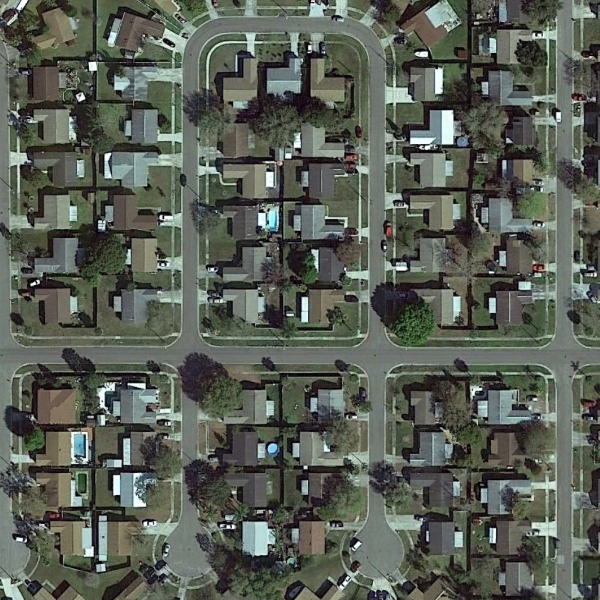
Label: DenseResidential